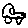
Label: car